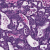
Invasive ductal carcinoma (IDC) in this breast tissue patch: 1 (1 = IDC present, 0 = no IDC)